Field crop: maize
Growth stage: 1
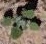
Species: chenopodium